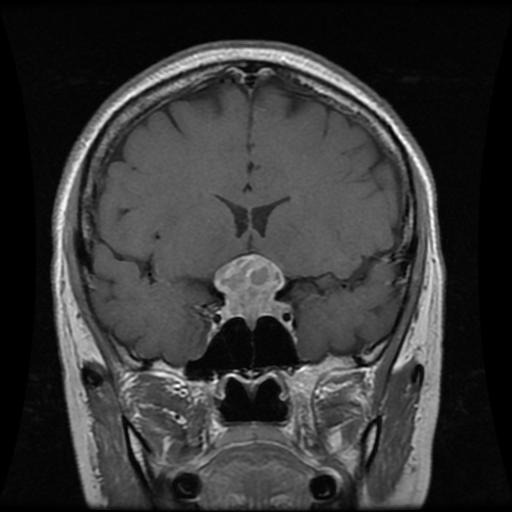
Label: pituitary